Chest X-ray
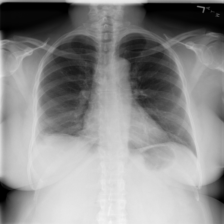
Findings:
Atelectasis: negative
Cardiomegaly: positive
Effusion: negative
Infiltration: positive
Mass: negative
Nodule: negative
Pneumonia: negative
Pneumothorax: negative
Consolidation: negative
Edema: negative
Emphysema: negative
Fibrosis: negative
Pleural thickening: negative
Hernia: negative